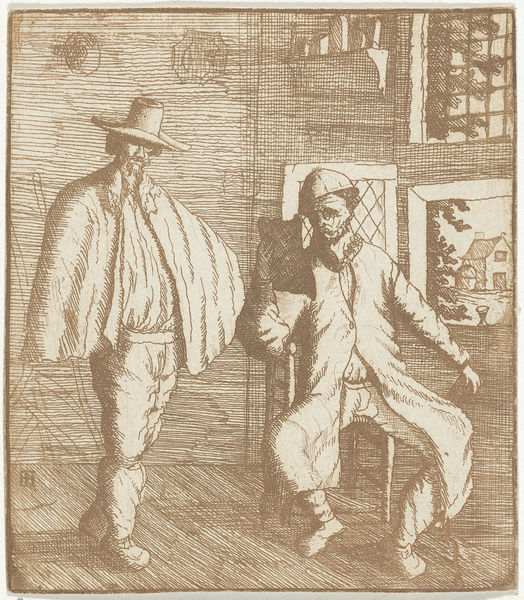
Titel: Twee mannen in een interieur
Künstler: James Hazard
Standort: Amsterdam
Institution: Rijksmuseum
Schlagwörter: umhang, fenster, hut, männer, raum, stuhl, zeichnung, haus, bart, regal, gitter, mantel, becher, brille, brief, schriffur